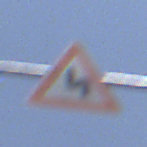
Verkehrszeichen: DoppelkurveZunaechstLinks
Umgebung: Outdoor, Nature
Tageszeit: Midday
Wetter: PartlyCloudy
Licht: Natural
Jahreszeit: NotSpecified
Kontrast: HighContrast